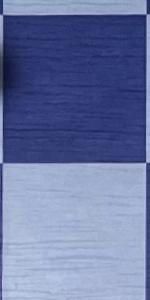
Label: Empty